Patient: sex M, age 38
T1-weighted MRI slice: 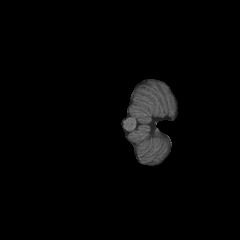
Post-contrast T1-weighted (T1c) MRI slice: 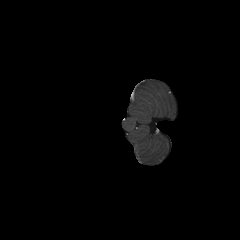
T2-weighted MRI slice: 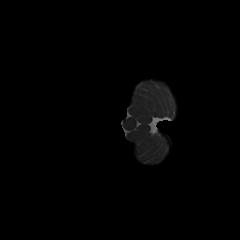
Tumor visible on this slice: no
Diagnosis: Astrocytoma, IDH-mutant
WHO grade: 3